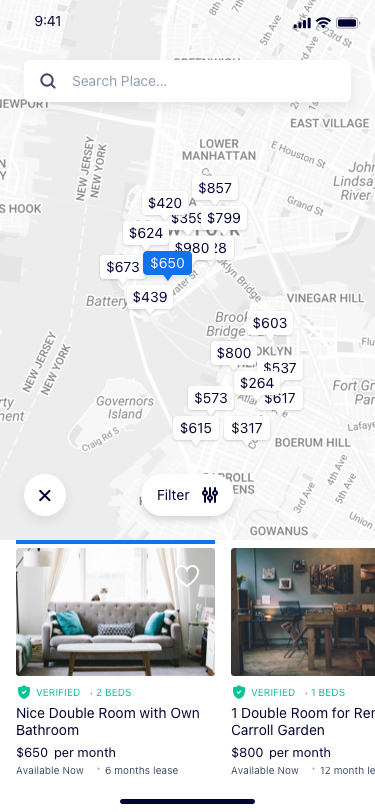
Text in this UI design:
Search Place…
$573
$615
$317
$617
$800
$537
$264
$603
$128
$359
$980
$799
$857
$420
$624
$673
$439
$650
Nice Double Room with Own Bathroom
$650
per month
6 months lease
Available Now
·
1 Double Room for Rent in Carroll Garden
$800
per month
12 month lease
Available Now
·
Filter